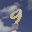
Label: 9